Field crop: tomato
Growth stage: 1
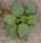
Species: solanum